Field crop: maize
Growth stage: 2
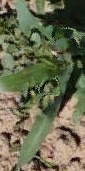
Species: maize